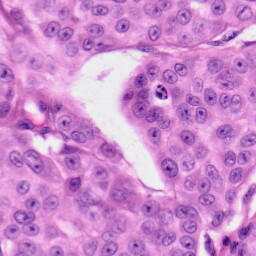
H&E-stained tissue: Skin